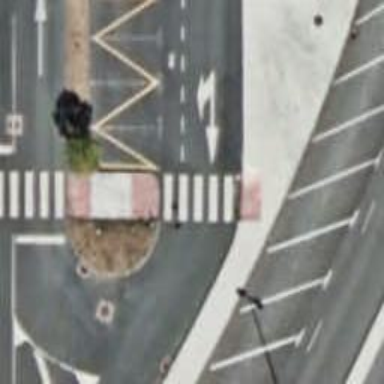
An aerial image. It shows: Zebra crossing on the road.